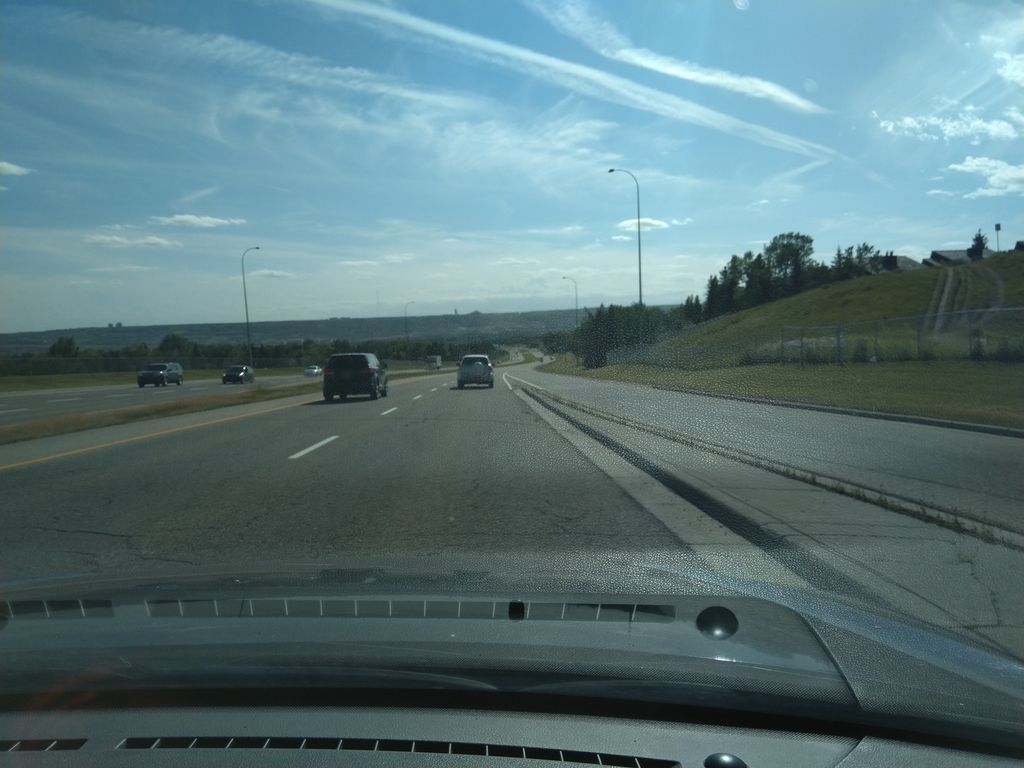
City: calgary